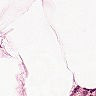
Metastatic tissue present: no